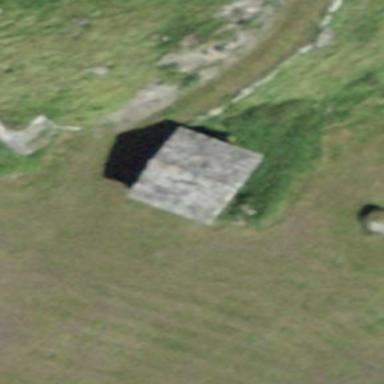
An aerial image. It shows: Barn.